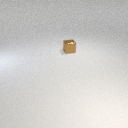
small brown metal cube